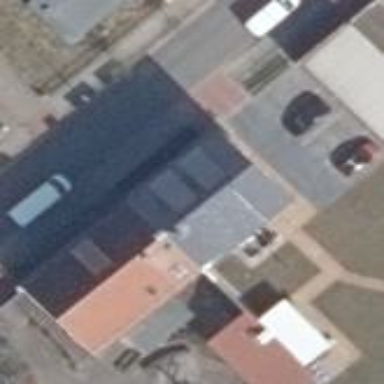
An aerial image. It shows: Gabled roof house.